Question: I have done a search on StackOverflow looking for an answer that will help me to get my Web API working, but somehow, I still don't have the answer that I need. I have followed all the necessarily steps up till the moment I can deploy the project to heroku (through Github), and it shows no build error. Procfile is already included, so is my requirements.txt. Please see below:
'''
app-directory/
|-main-api.py
|-Procfile
|-requirements.txt
|-..other files..
'''
'''
web: gunicorn --bind 127.0.0.1:5000 main-api:app
'''
- - -
In main-api.py...
'''
@app.route('/', methods=['GET'])
def get_index():
customers = mongo.db.customers
output = []
for c in customers.find():
output.append({'_id': c['_id'], 'first_name': c['first_name'],
'last_name': c['last_name'],
'date_of_birth': c['date_of_birth'],
'is_online': c['is_online']})
return jsonify({'results': output})
'''
And finally...running the web project in Heroku itself:
Heroku Web - Python-Flask-Error

Anyone with similar experience or have the right solution to this problem, appreciate if you can share it. Thanks a million folks!
P.S. Sorry that I forgot to add the log from Heroku:
'''
2017-04-24T18:22:17.118866+00:00 heroku[web.1]: Starting process with command 'gunicorn --bind 127.0.0.1:5000 main-api:app'
2017-04-24T18:22:20.224956+00:00 app[web.1]: [2017-04-24 18:22:20 +0000] [4] [INFO] Starting gunicorn 19.7.1
2017-04-24T18:22:20.225914+00:00 app[web.1]: [2017-04-24 18:22:20 +0000] [4] [INFO] Listening at: http://127.0.0.1:5000 (4)
2017-04-24T18:22:20.226111+00:00 app[web.1]: [2017-04-24 18:22:20 +0000] [4] [INFO] Using worker: sync
2017-04-24T18:22:20.230648+00:00 app[web.1]: [2017-04-24 18:22:20 +0000] [9] [INFO] Booting worker with pid: 9
2017-04-24T18:22:20.332390+00:00 app[web.1]: [2017-04-24 18:22:20 +0000] [10] [INFO] Booting worker with pid: 10
2017-04-24T18:23:17.510473+00:00 heroku[web.1]: Error R10 (Boot timeout) -> Web process failed to bind to $PORT within 60 seconds of launch
2017-04-24T18:23:17.510556+00:00 heroku[web.1]: Stopping process with SIGKILL
2017-04-24T18:23:17.686086+00:00 heroku[web.1]: State changed from starting to crashed
2017-04-24T18:23:17.667150+00:00 heroku[web.1]: Process exited with status 137
2017-04-24T18:23:19.078229+00:00 heroku[router]: at=error code=H10 desc="App crashed" method=GET path="/" host=cx-machinelearning.herokuapp.com request_id=1ce56539-862b-4355-ba36-a6453a646890 fwd="101.127.102.75" dyno= connect= service= status=503 bytes= protocol=https
2017-04-24T18:23:19.971719+00:00 heroku[router]: at=error code=H10 desc="App crashed" method=GET path="/favicon.ico" host=cx-machinelearning.herokuapp.com request_id=55d8cad7-3967-466b-b78c-d9e377be8cbc fwd="101.127.102.75" dyno= connect= service= status=503 bytes= protocol=https
'''
I have checked to ensure that debug=True has been set in the section of main_api.py.
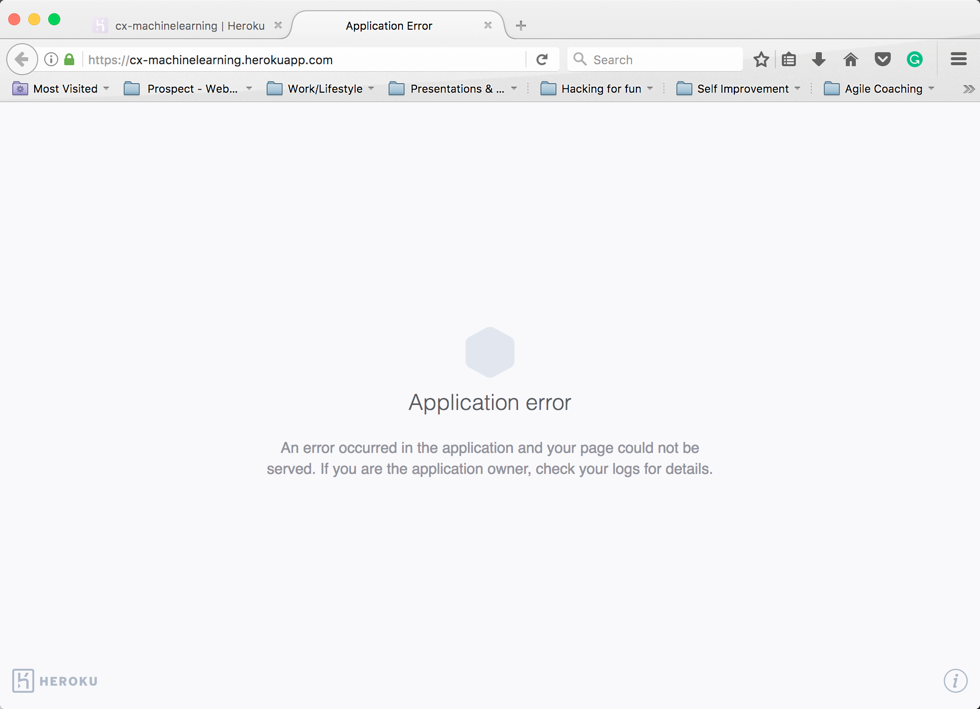
Answer: Looks like the Heroku load balancer cannot reach your application because it listens on localhost only (IP address '127.0.0.1'). Moreover, Heroku allocates port numbers dynamically and assigns the current value to the 'PORT' environment variable.
Try the following Procfile instead:
'''
web: gunicorn --bind 0.0.0.0:$PORT main-api:app
'''